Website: walmart
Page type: cart
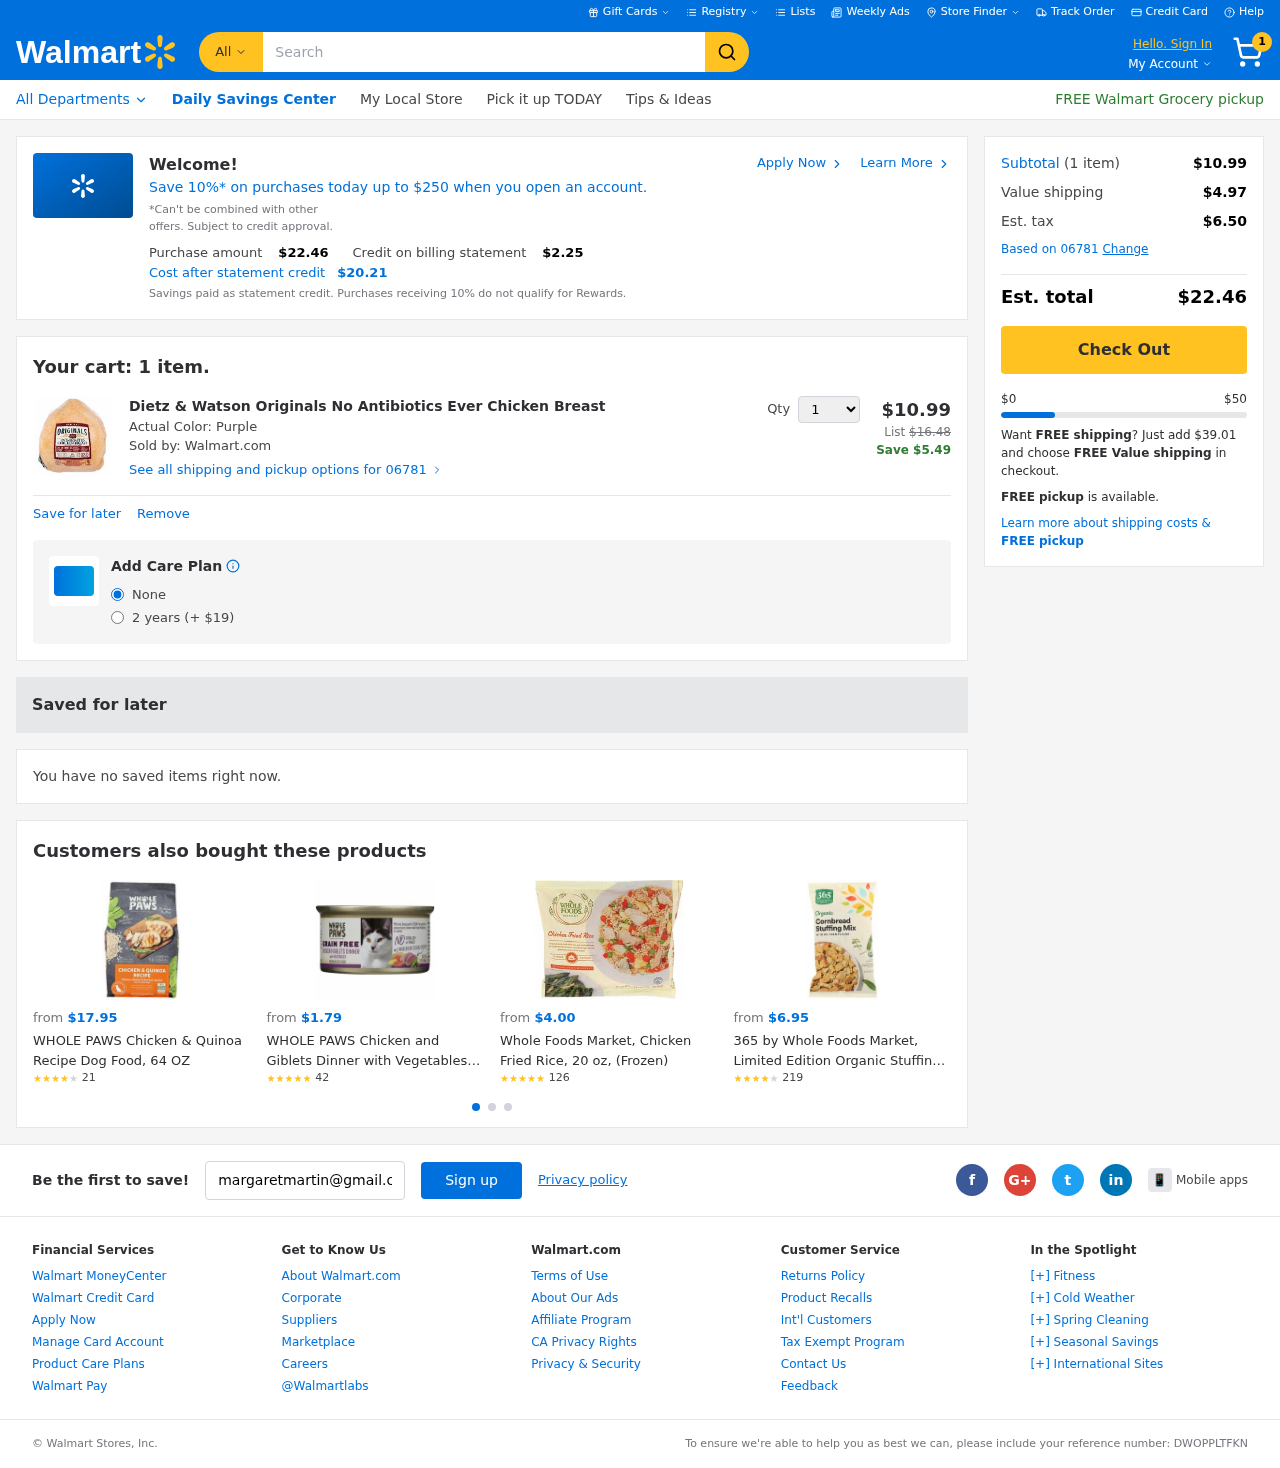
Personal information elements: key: PII_EMAIL
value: margaretmartin@gmail.com
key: PII_POSTCODE
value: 06781
Product elements: key: PRODUCT1_NAME
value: Dietz & Watson Originals No Antibiotics Ever Chicken Breast
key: PRODUCT1_PRICE
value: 10.99
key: PRODUCT1_QUANTITY
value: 1
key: PRODUCT2_NAME
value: WHOLE PAWS Chicken & Quinoa Recipe Dog Food, 64 OZ
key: PRODUCT2_NUM_RATINGS
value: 21
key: PRODUCT2_PRICE
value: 17.95
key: PRODUCT2_RATING
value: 4
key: PRODUCT3_NAME
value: WHOLE PAWS Chicken and Giblets Dinner with Vegetables Cat Food, 3 OZ
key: PRODUCT3_NUM_RATINGS
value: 42
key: PRODUCT3_PRICE
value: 1.79
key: PRODUCT3_RATING
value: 4.6
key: PRODUCT4_NAME
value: Whole Foods Market, Chicken Fried Rice, 20 oz, (Frozen)
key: PRODUCT4_NUM_RATINGS
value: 126
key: PRODUCT4_PRICE
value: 4
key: PRODUCT4_RATING
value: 4.5
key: PRODUCT5_NAME
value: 365 by Whole Foods Market, Limited Edition Organic Stuffing Mix, Cornbread with Chicken Flavor, 8 Ou
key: PRODUCT5_NUM_RATINGS
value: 219
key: PRODUCT5_PRICE
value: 6.95
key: PRODUCT5_RATING
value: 3.5
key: PRODUCT1_ORIGINAL_PRICE
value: $16.48
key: PRODUCT1_SAVINGS
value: Save $5.49
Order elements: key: ORDER_NUM_ITEMS
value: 1
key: ORDER_TOTAL
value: $22.46
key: PROMO_TOTAL_AFTER_CREDIT
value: $20.21
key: ORDER_SUBTOTAL
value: $10.99
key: ORDER_SHIPPING_COST
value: $4.97
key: ORDER_TAX
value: $6.50
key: FREE_SHIPPING_REMAINING
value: $39.01
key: ORDER_REFERENCE_NUMBER
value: DWOPPLTFKN
Search elements: key: HEADER_SEARCH
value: Search
Other elements: key: PROMO_CREDIT
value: $2.25